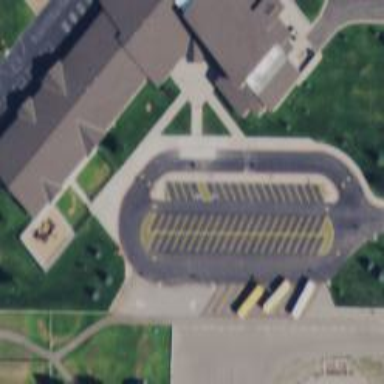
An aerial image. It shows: Parking space.